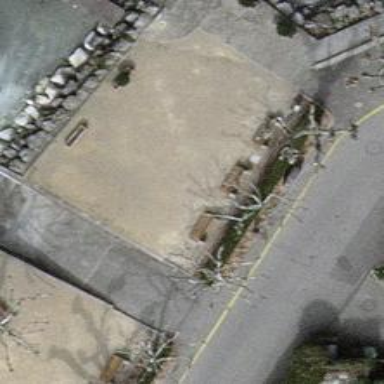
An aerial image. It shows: Bench.